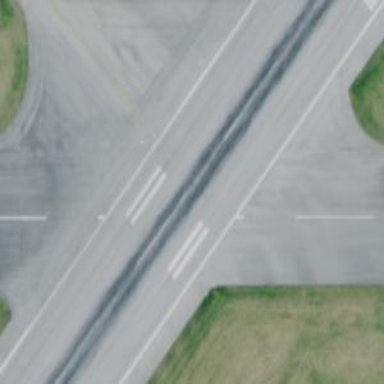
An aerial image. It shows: Image of taxiway at airport.